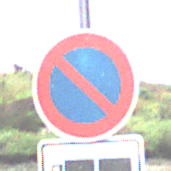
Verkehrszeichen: EingeschraenktesHalteverbot
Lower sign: HinweisDurchSinnbild16
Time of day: Midday
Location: Roofed (Beach)
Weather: Overcast
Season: NotSpecified
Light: Natural